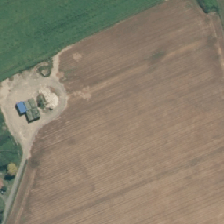
Land cover: shortrotation_cropland